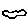
Label: cloud